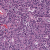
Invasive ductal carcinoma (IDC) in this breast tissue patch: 1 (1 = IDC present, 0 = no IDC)